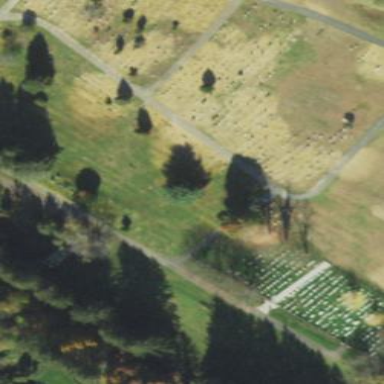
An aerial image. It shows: Cemetery.